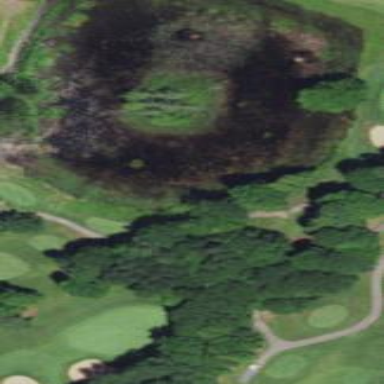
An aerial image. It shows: Rough area on grassy golf course.